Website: macys
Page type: gifting
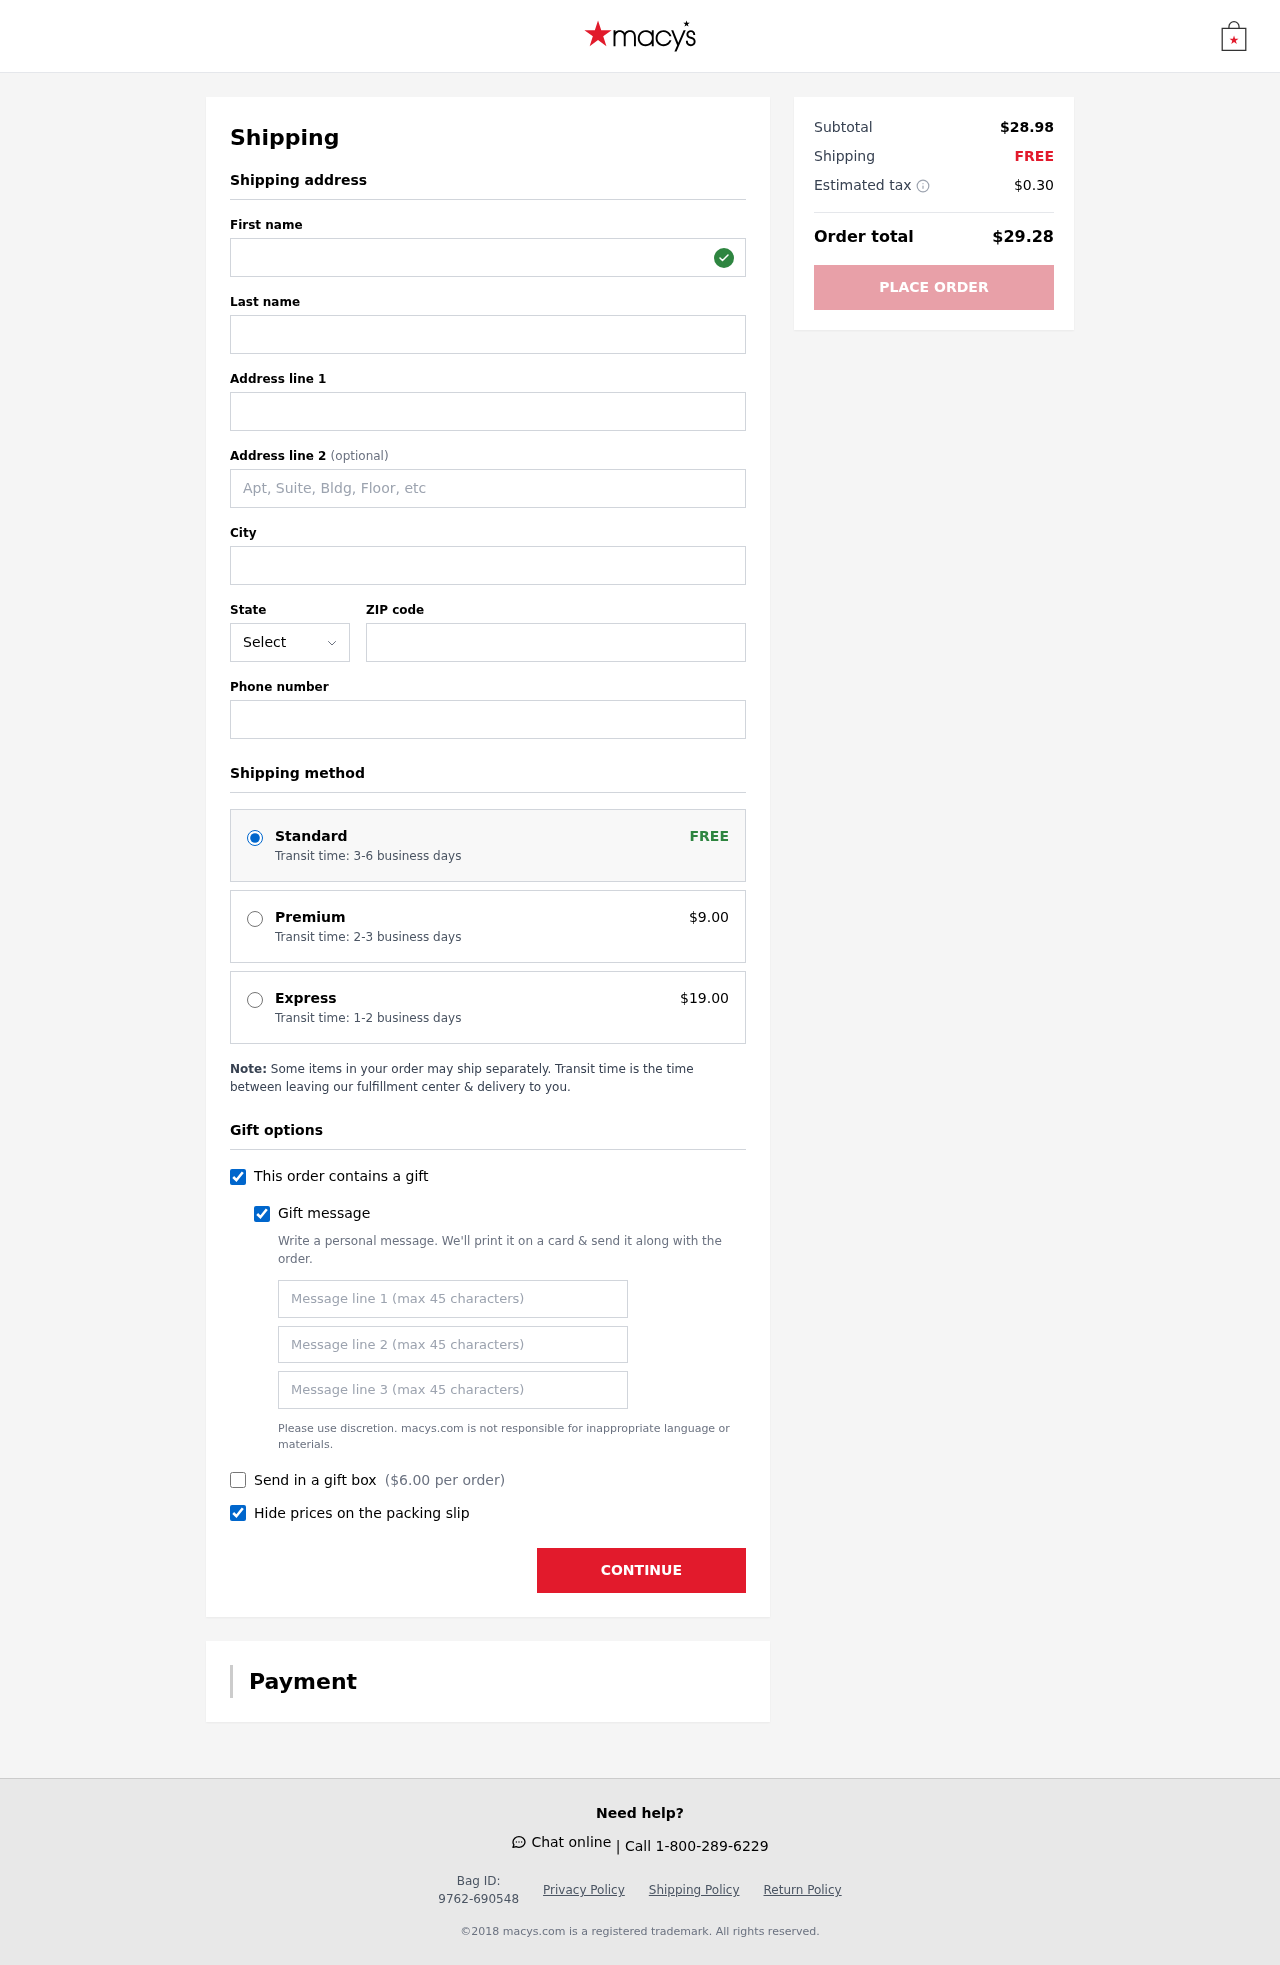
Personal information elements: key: PII_STATE_ABBR
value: NC
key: PII_FIRSTNAME
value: John
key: PII_LASTNAME
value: Morrison
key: PII_STREET
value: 4925 Kevin Park
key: PII_CITY
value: Brookeside
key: PII_POSTCODE
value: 59975
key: PII_PHONE
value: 3137570497
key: PII_GIFT_MESSAGE
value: Hey Amy, I thought you could use a little extra warmth and cheer this season! I found this lovely candle that reminds me of cozy nights and holiday magic. Enjoy every flicker!  John
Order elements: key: ORDER_SHIPPING_STANDARD
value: Transit time: 3-6 business days
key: ORDER_SHIPPING_PREMIUM
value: Transit time: 2-3 business days
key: ORDER_SHIPPING_PREMIUM_PRICE
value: $9.00
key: ORDER_SHIPPING_EXPRESS
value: Transit time: 1-2 business days
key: ORDER_SHIPPING_EXPRESS_PRICE
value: $19.00
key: ORDER_GIFT_BOX_PRICE
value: $6.00
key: ORDER_SUBTOTAL
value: $28.98
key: ORDER_SHIPPING_COST
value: FREE
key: ORDER_TAX
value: $0.30
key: ORDER_TOTAL
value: $29.28